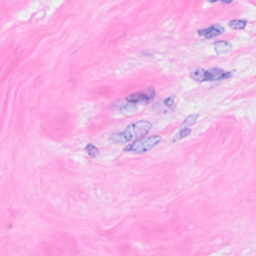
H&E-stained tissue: Breast